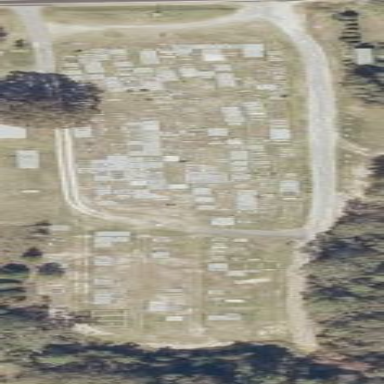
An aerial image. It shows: Cemetery.